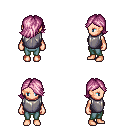
a pixel art fantasy rpg character, female body template, human, light skin, steel chest armor, teal pants, pink swoop hairstyle, four views (front, back, left, right), 2x2 character sprite sheet, small pixel art, hard edges, no anti-aliasing